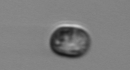
Label: Thalassiosira